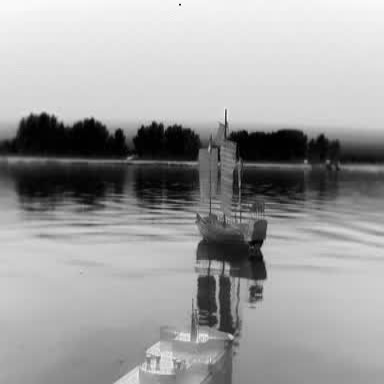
There are two objects shown in the infrared image, including a sailboat, and a container_ship.